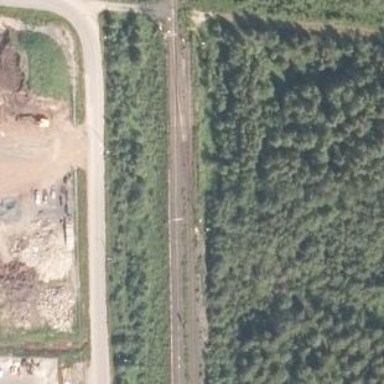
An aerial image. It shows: Railway with continuous electrified contact line.